Question: Back in days I was able to use web cam within my delphi apps using DirectX header translations for Delphi.
Now Firemonkey offers an access to all video/audio capture devices via FMX.Media. I have VCL app and I wanted to use Firemonkey to access camera. I included FMX.Media in my camera unit and used TVideoCaptureDevice class. When getting bitmap from camera it's in Firemonkey bitmap format so I had to convert it to VCL bitmap format with a small trick. Then I draw it to Image on my form.
Everything works perfect but when I shut down an application I get a memory leak report. EurekaLog call stack points to FMX.Context.DX9 in CreateSharedDevice. I checked everything in my code and it looks fine so I am not directly making any memory leaks.
Is that memory leak because I am using FMX.Media in my VCL and it's intention is not to used it in VCL apps due to some conceptual differences? Has anyone else experienced it? By the way I am using Delphi XE6.
Thanks for your help and answers.

OnCreateForm:
'''
CamImage := TImage.Create(Self);
CamImage.Parent := pnlContainer;
CamImage.Align := alClient;
CamImage.Stretch := true;
CamImage.AutoSize := false;
FMX_BMP := FMX.Graphics.TBitmap.Create;
VCL_BMP := VCL.Graphics.TBitmap.Create;
Surface := TBitmapSurface.Create;
Stream := TMemoryStream.Create;
'''
OnDestroyForm:
'''
if VideoCamera <> nil then
begin
VideoCamera.OnSampleBufferReady := nil;
VideoCamera.StopCapture;
end;
Stream.Free;
Surface.Free;
FMX_BMP.Free;
VCL_BMP.Free;
'''
Populating TPopUpMenu with camera names:
'''
DeviceList := TCaptureDeviceManager.Current.GetDevicesByMediaType (TMediaType.Video);
for Idx := 0 to DeviceList.Count - 1 do
begin
MenuItem := CreateMenuItem(pmCameras, DeviceList[Idx].Name, false, false, false, 0, 0, pmCameras, evtSelectCamera);
MenuItem.AutoHotkeys := maManual;
pmCameras.Items.Add(MenuItem);
end;
'''
Event handler for selecting camera from TPopup:
'''
procedure TCameraGraph.evtSelectCamera(Sender: TObject);
var Item: TMenuItem;
begin
if Sender is TMenuItem then
begin
Item := Sender as TMenuItem;
PrevCam := Item.Caption;
VideoCamera := TVideoCaptureDevice(TCaptureDeviceManager.Current.GetDevicesByName(StripHotkey(Item.Caption)));
Item.Checked := true;
btnCamera.Caption := Item.Caption;
RefreshMenuFonts;
if (VideoCamera.State = TCaptureDeviceState.Stopped) then
begin
VideoCamera.OnSampleBufferReady := SampleBufferReady;
VideoCamera.StartCapture;
end else
begin
VideoCamera.OnSampleBufferReady := nil;
VideoCamera.StopCapture;
end;
end;
end;
'''
Event handler for TVideoCaptureDevice.OnSampleBufferReady:
'''
procedure TCameraGraph.SampleBufferReady(Sender: TObject; const ATime: TMediaTime);
begin
TThread.Synchronize(TThread.CurrentThread, SampleBufferSync);
end;
'''
And finally getting firemonkey bitmap and converting it into VCL bitmap and displaying it:
'''
procedure TCameraGraph.SampleBufferSync;
begin
VideoCamera.SampleBufferToBitmap(FMX_BMP, true);
Surface.Assign(FMX_BMP);
TBitmapCodecManager.SaveToStream(Stream, Surface, 'bmp');
Stream.Seek(0, TSeekOrigin.soBeginning);
VCL_BMP.LoadFromStream(Stream);
CamImage.Picture.Graphic := VCL_BMP;
end;
'''
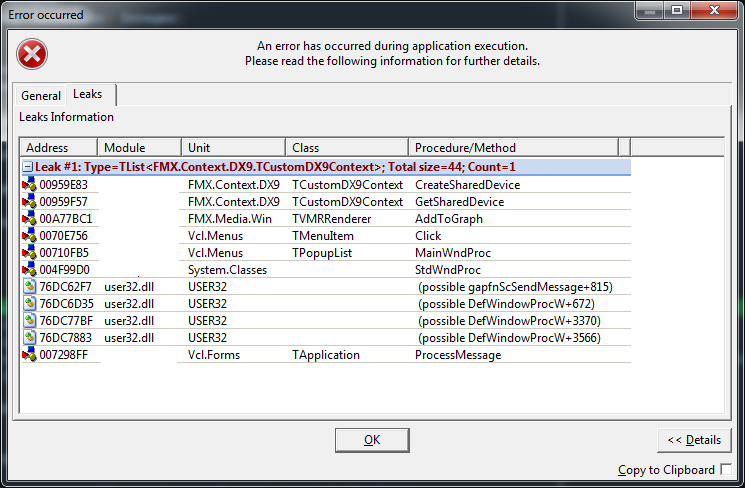
Answer: FMX cleans up resources (e.g. bitmaps) in its main thread, which is missing in your case. There are (unofficial) ways to mix FMX and VCL (like MonkeyMixer) and they'll probably take care of this issue, but don't expect anything near the quality you had when using VCL with DirectShow: FMX is not thread safe and you'll have to synchronise all grabbed bitmaps with the FMX main thread before passing them on to your VCL app.